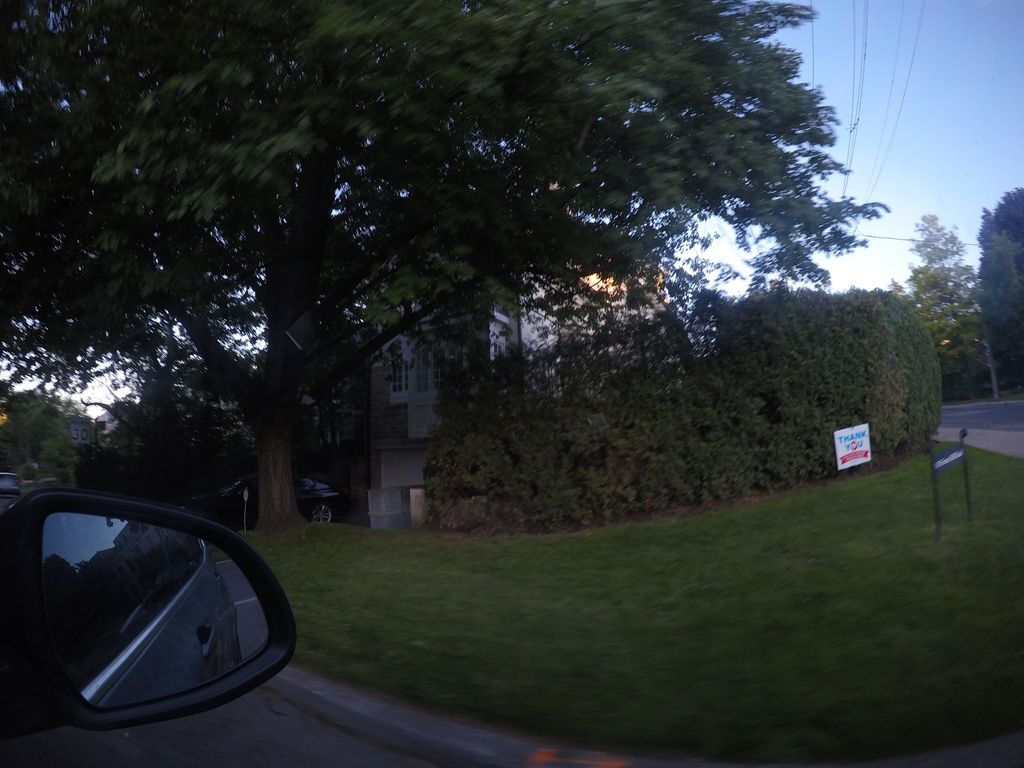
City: toronto